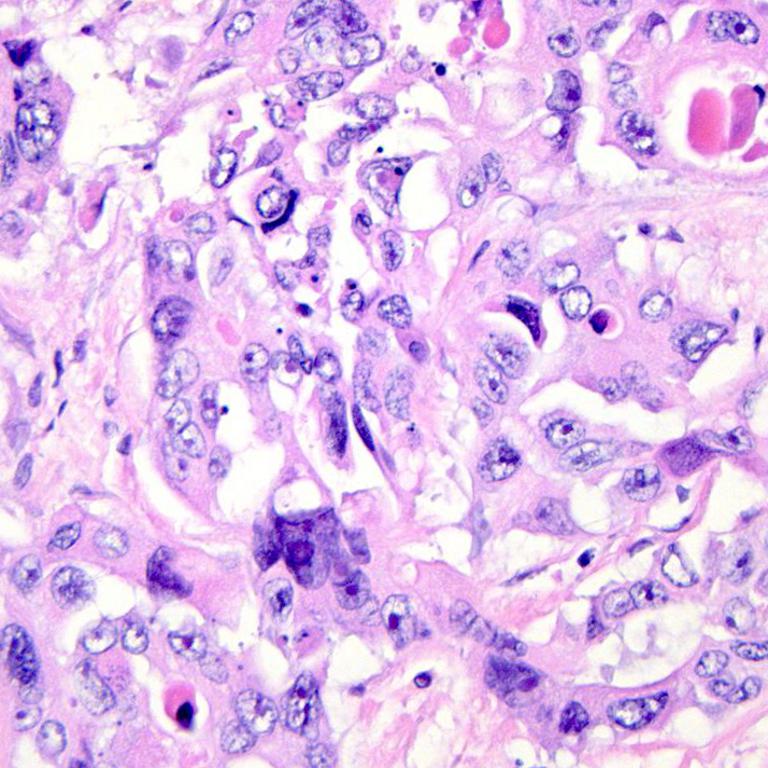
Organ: colon
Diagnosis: adenocarcinomas